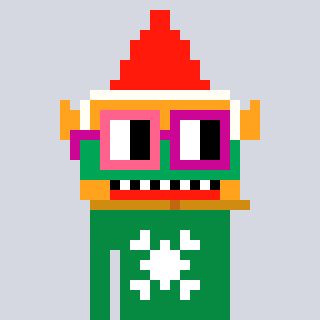
a pixel art character with square pink and red glasses, a gnome-shaped head and a green-colored body on a cool background